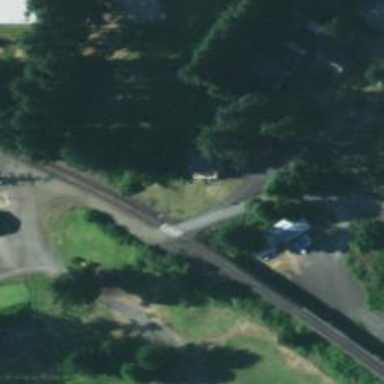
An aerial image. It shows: Level crossing along the railway.